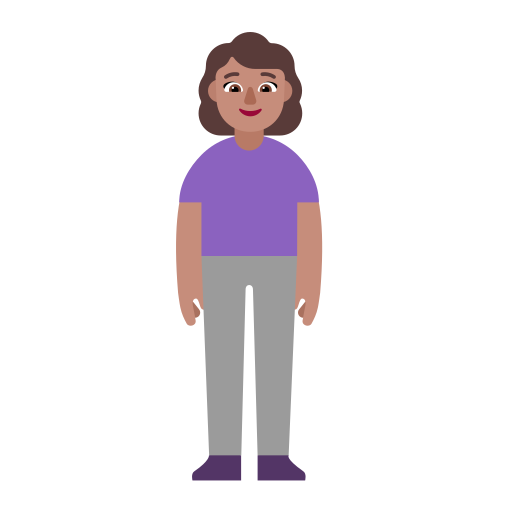
woman standing flat